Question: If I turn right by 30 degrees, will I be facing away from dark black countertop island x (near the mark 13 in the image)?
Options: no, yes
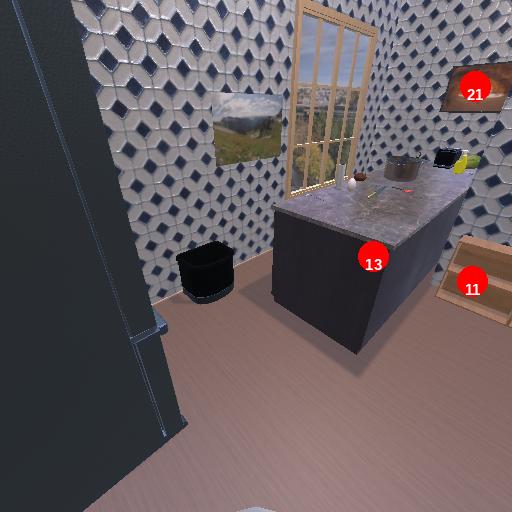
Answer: no